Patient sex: F
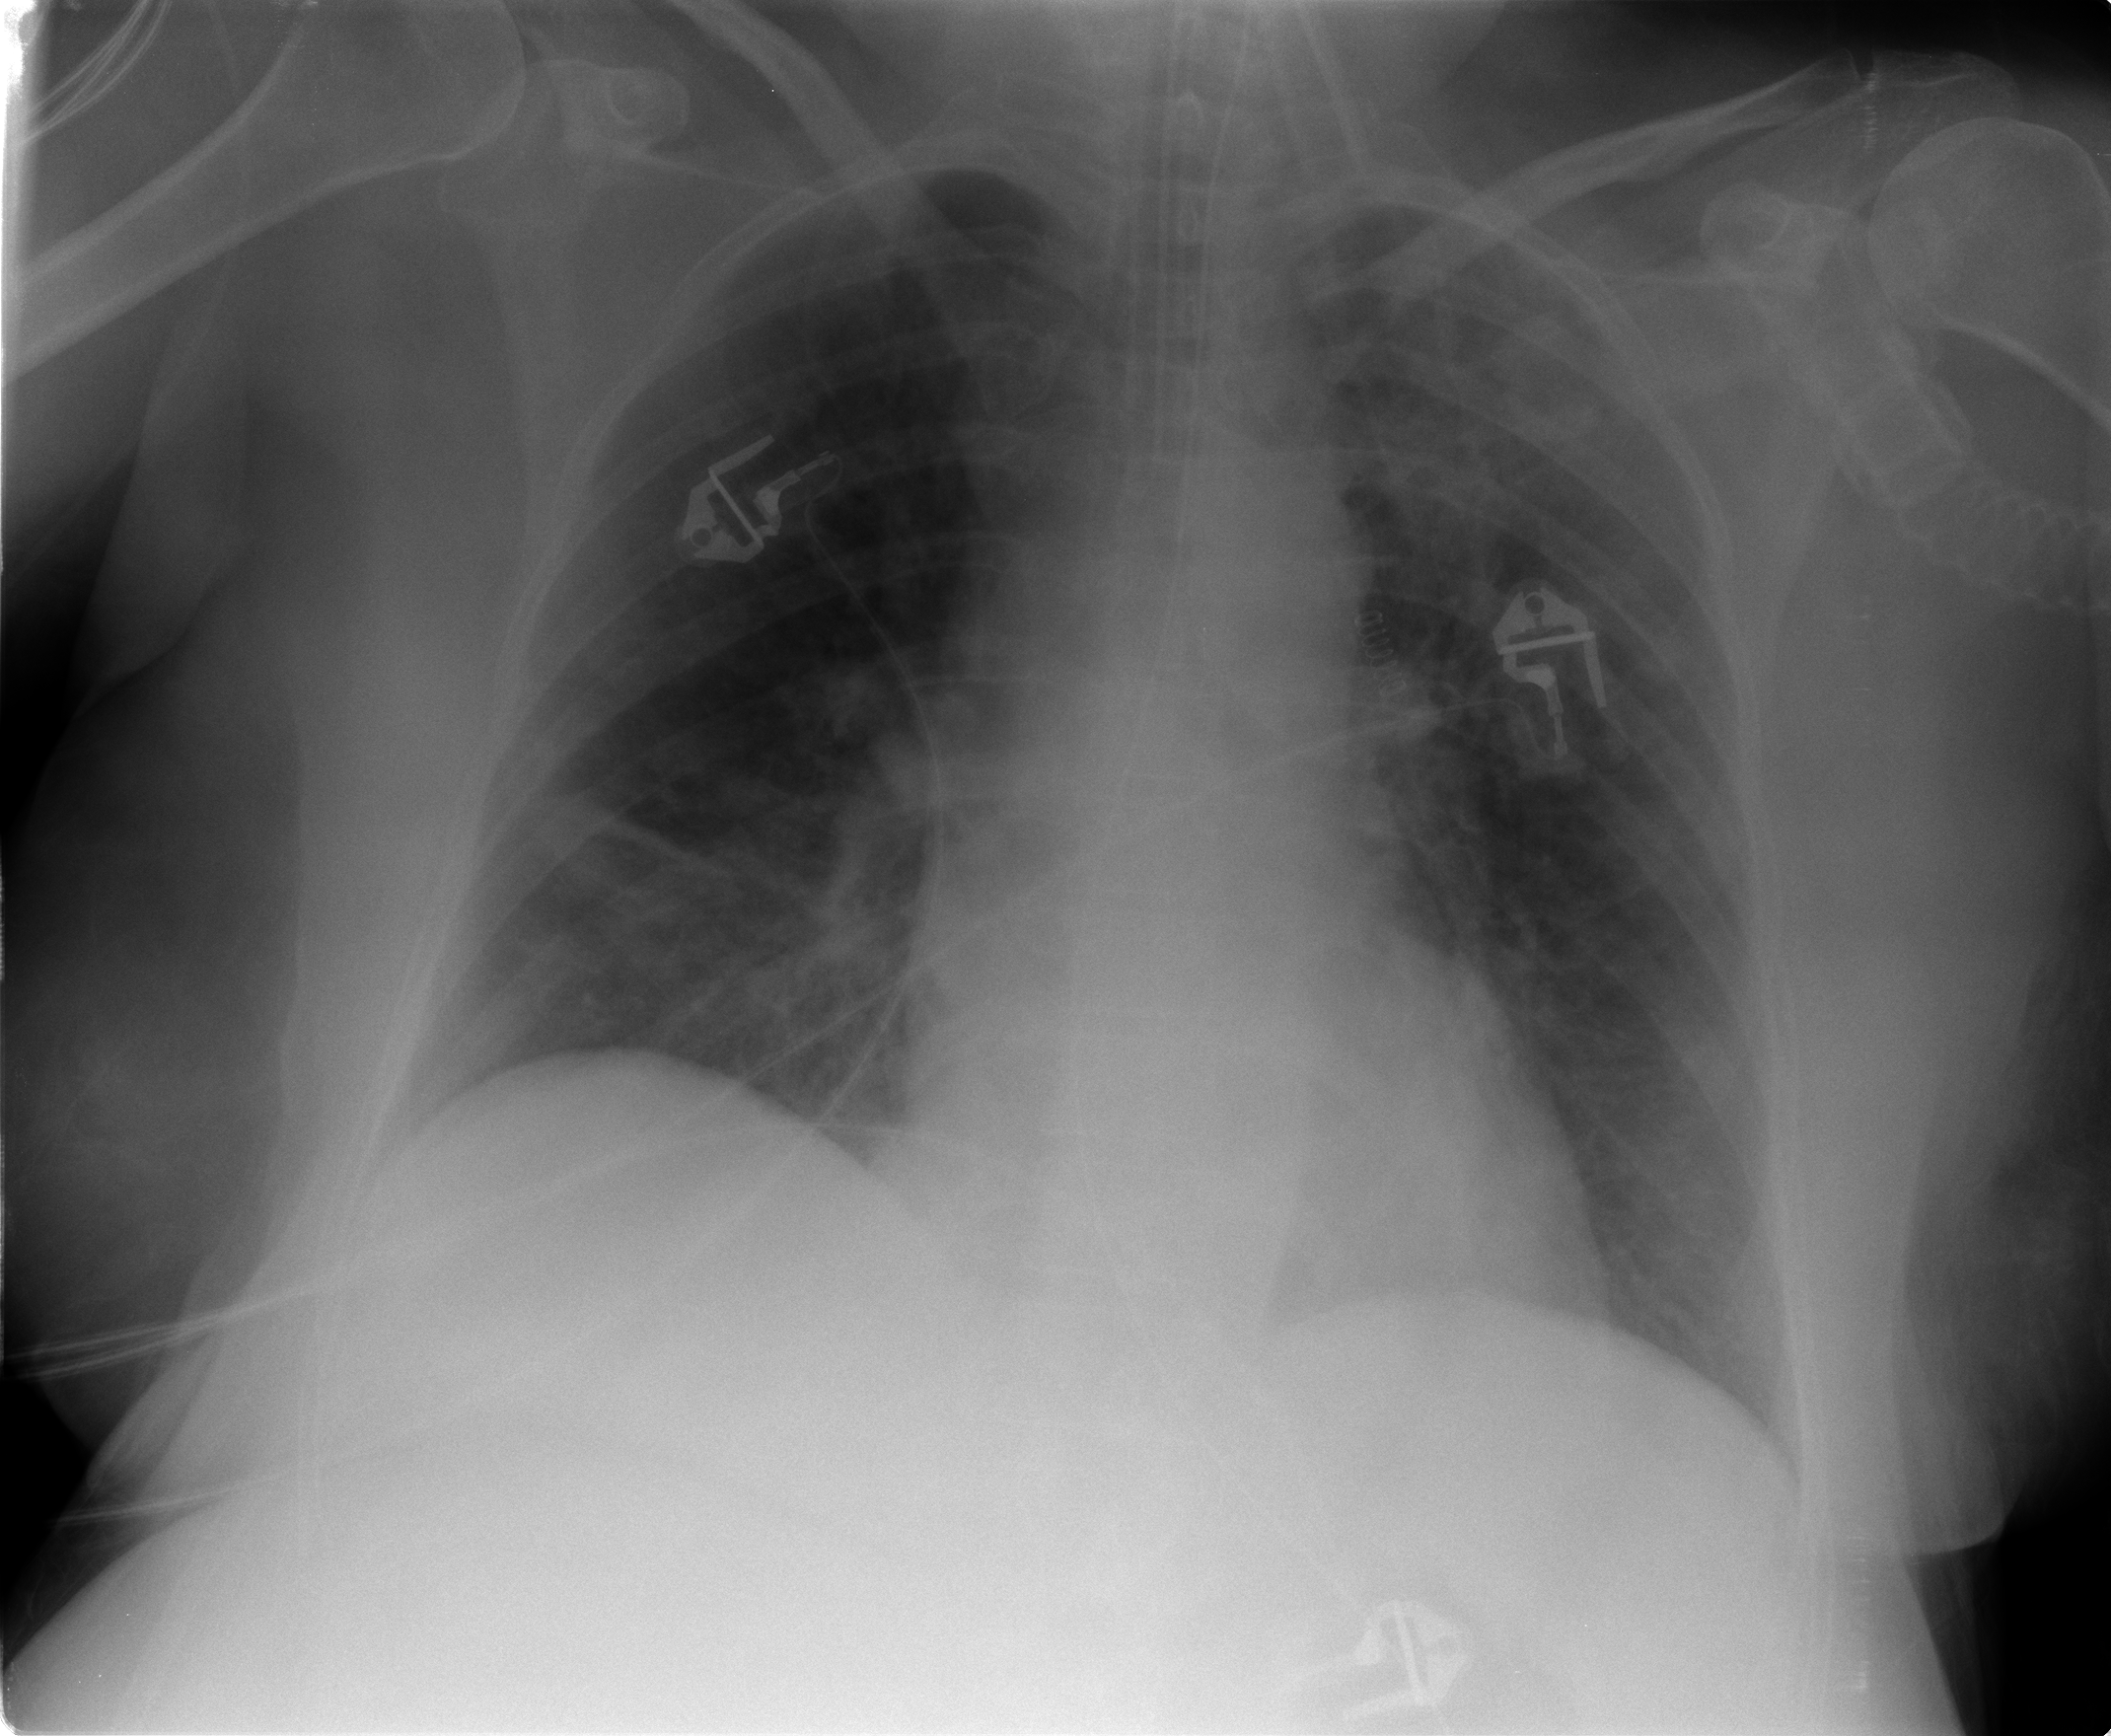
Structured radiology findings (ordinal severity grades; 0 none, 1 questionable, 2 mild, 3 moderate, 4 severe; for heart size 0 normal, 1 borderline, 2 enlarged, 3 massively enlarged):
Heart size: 1
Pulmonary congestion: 2
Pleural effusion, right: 0
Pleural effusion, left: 0
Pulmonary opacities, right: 2
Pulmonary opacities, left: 2
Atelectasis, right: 1
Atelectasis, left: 2